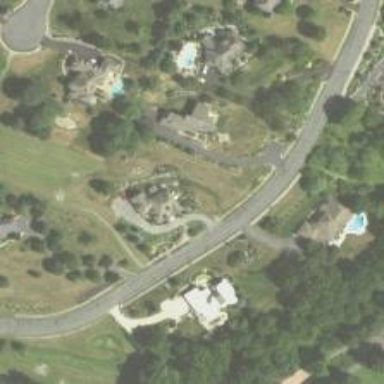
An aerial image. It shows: Driveway.